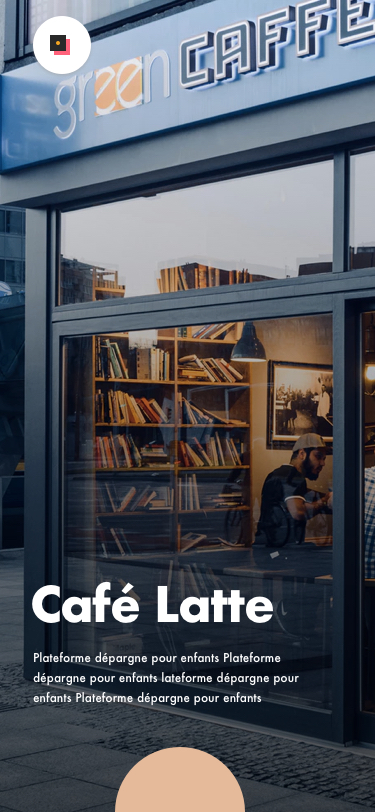
Text in this UI design:
Café Latte
Plateforme dépargne pour enfants Plateforme dépargne pour enfants lateforme dépargne pour enfants Plateforme dépargne pour enfants